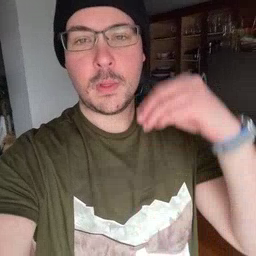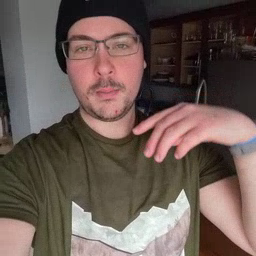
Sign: lamp